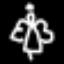
Label: angel